Question: I have a WIX install program.
When I test my install program on a machine where the old version of the software is running, I get the prompt below.
The problem is that the installer can't manage to close the application. When the new program runs, it complains about the old one running.
Is there a way to forcefully kill the app?
If not, is there some entry in WIX that will require the user to shutdown the application before it will continue installation?

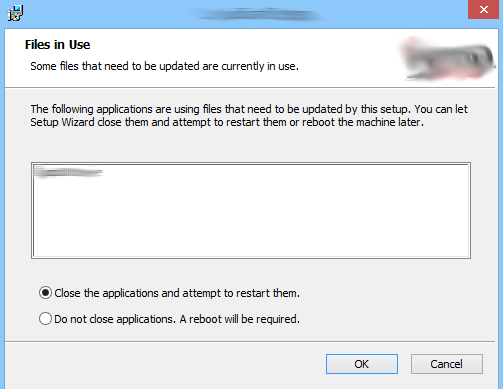
Answer: I found the answer here:
<URL>
I made one tweak to the solution in the post above. I kill the application earlier in the install sequence so the window above doesn't appear.
'''
<!-- Code to force termination of running program...MSIExec couldn't do it -->
<Property Id="QtExecCmdLine" Value='"[WindowsFolder]\System32 askkill.exe" /F /IM "$(var.ProductName).exe"'/>
<CustomAction Id="APP.TaskClose" BinaryKey="WixCA" DllEntry="CAQuietExec" Execute="immediate" Return="ignore"/>
<InstallExecuteSequence>
<Custom Action="APP.TaskClose" After="LaunchConditions"/>
</InstallExecuteSequence>
'''
If you are wondering what "$(var.ProductName).exe" is, I pass the exe name on the commandline because I'm creating several branded versions of the same program. Just substitute your exe name.
And yes, it is safe in this particular intance to do this. There is no data held in memory that could be lost.